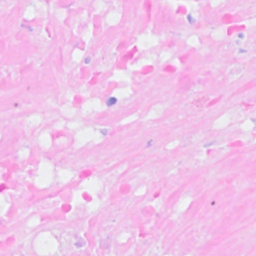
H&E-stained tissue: Breast